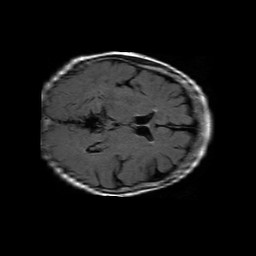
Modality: FLAIR
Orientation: axial
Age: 76
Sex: female
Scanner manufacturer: philips
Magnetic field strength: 1.5 T
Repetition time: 6 s
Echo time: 0.12 s